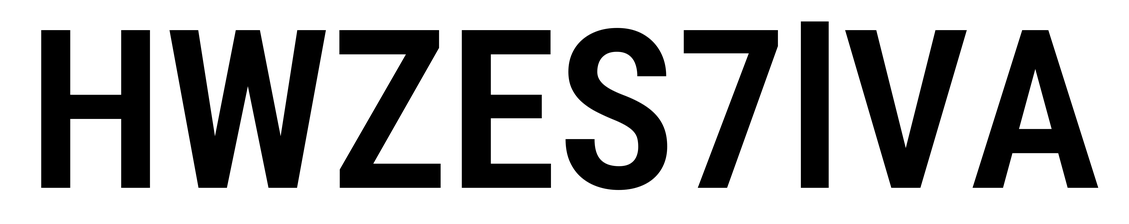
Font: Roboto_Condensed_SemiBold